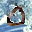
Label: 0